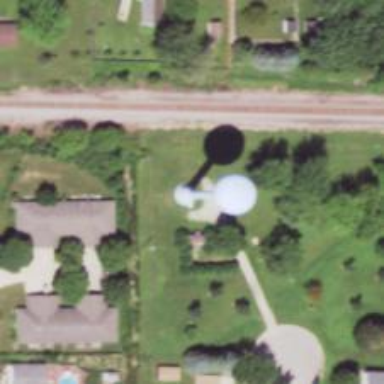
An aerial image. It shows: Water tower that is man-made.